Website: macys
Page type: billing-address
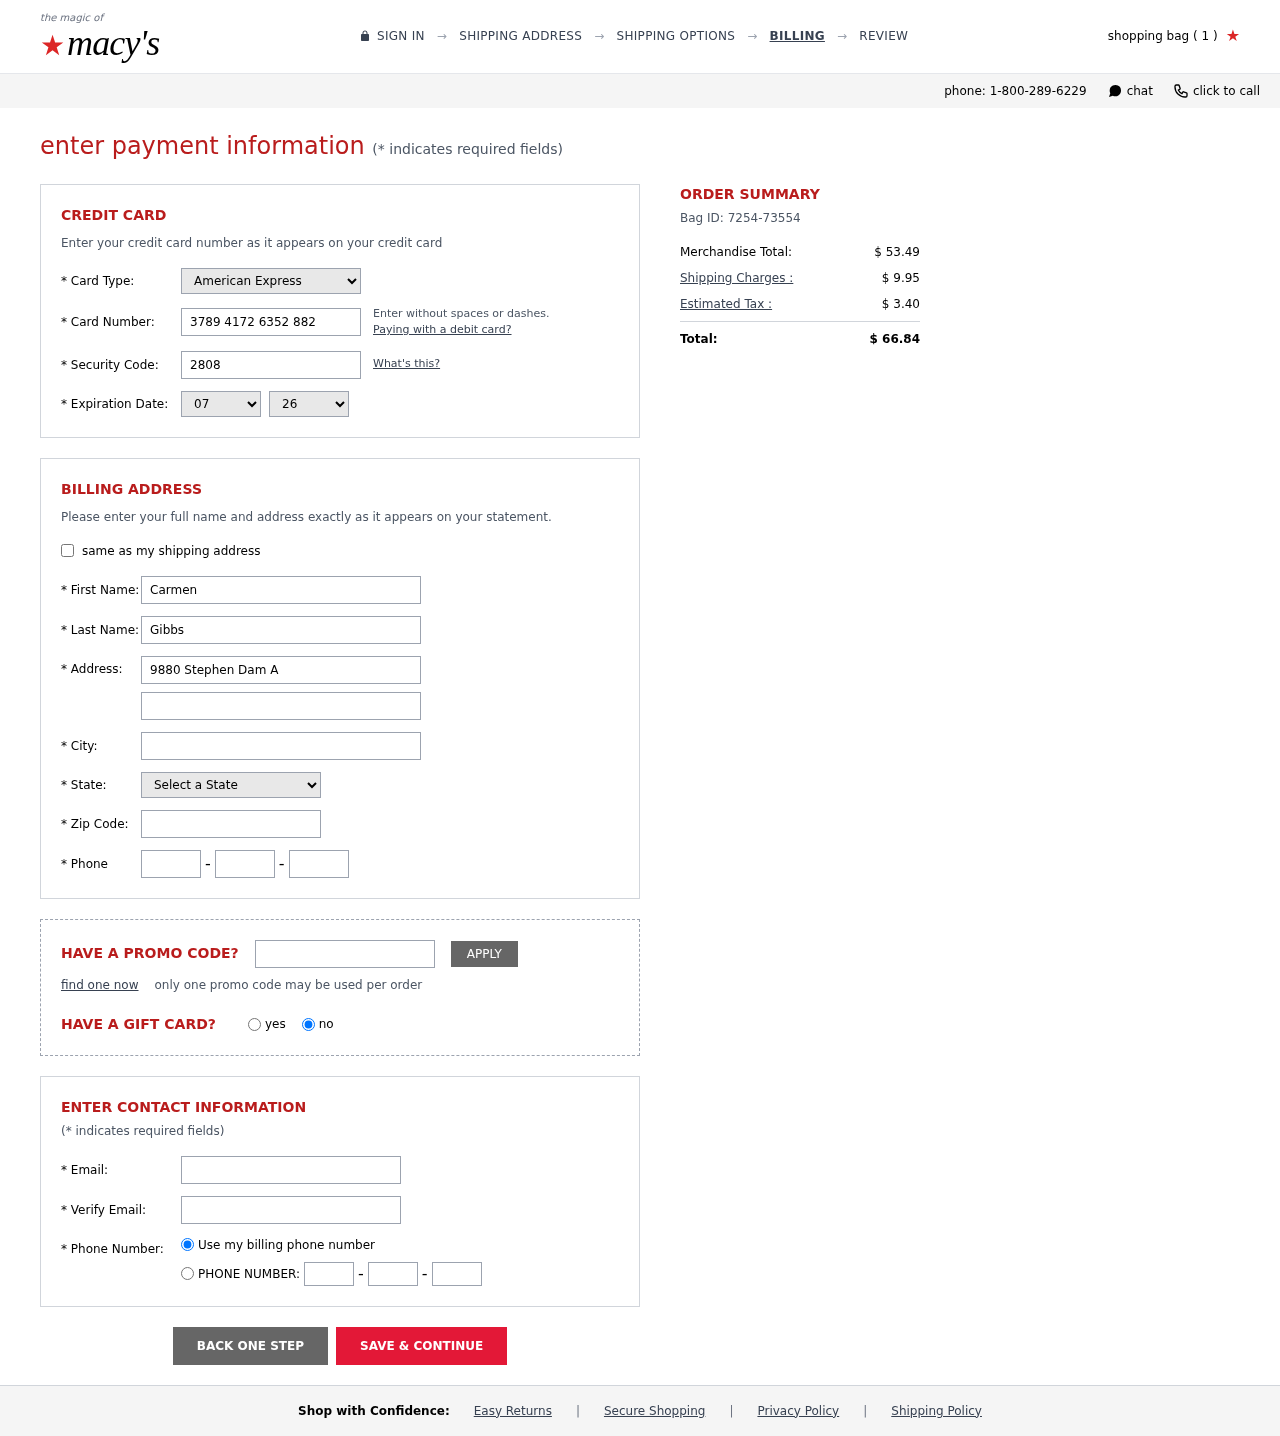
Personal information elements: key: PII_CARD_CVV
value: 2808
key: PII_CARD_EXPIRY_MONTH
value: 07
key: PII_CARD_EXPIRY_YEAR
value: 26
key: PII_CARD_NUMBER
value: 3789 4172 6352 882
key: PII_CARD_TYPE
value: American Express
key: PII_CITY
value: Frankstad
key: PII_EMAIL
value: carmen.gibbs@hotmail.com
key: PII_FIRSTNAME
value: Carmen
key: PII_LASTNAME
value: Gibbs
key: PII_PHONE_AREA
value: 654
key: PII_PHONE_PREFIX
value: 415
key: PII_PHONE_SUFFIX
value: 7239
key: PII_POSTCODE
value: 20749
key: PII_STATE_ABBR
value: CA
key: PII_STREET
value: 9880 Stephen Dam Apt. 993
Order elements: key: ORDER_NUM_ITEMS
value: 1
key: ORDER_ID
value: Bag ID: 7254-73554
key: ORDER_SUBTOTAL
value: $ 53.49
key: ORDER_SHIPPING_COST
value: $ 9.95
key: ORDER_TAX
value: $ 3.40
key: ORDER_TOTAL
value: $ 66.84